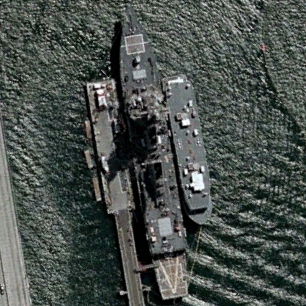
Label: destroyer